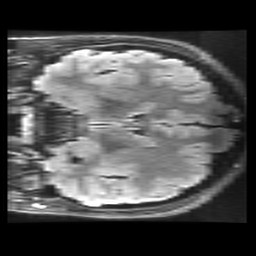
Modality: FLAIR
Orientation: coronal
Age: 22
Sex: female
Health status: healthy
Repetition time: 12 s
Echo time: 0.09782 s